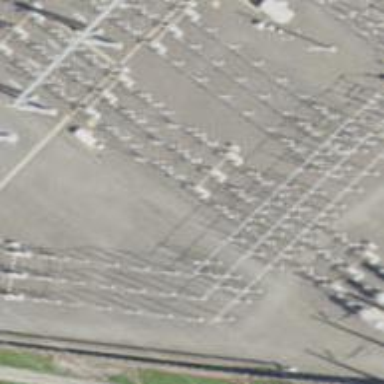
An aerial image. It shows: Switch used for power control.